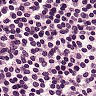
Metastatic tissue present: no